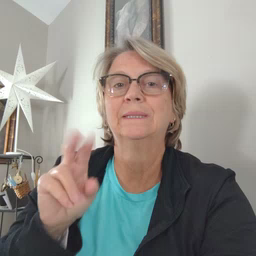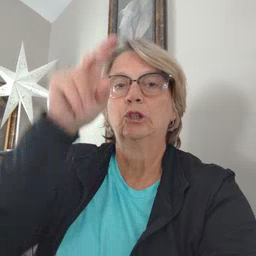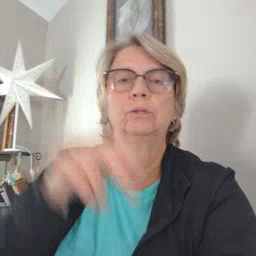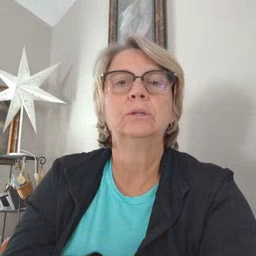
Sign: stairs